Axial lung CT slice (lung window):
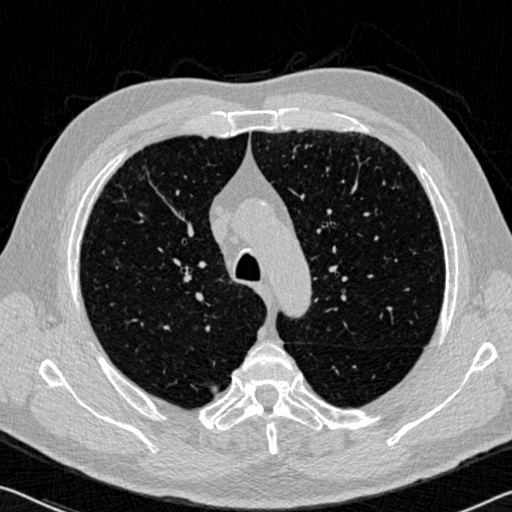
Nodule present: yes
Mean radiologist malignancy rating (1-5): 2.333